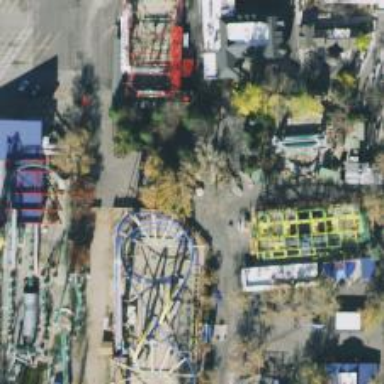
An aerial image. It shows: Thrilling roller coaster attraction.